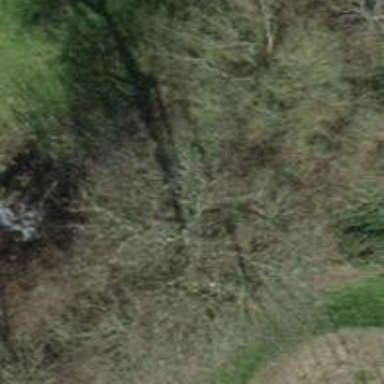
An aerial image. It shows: Row of trees in natural setting.